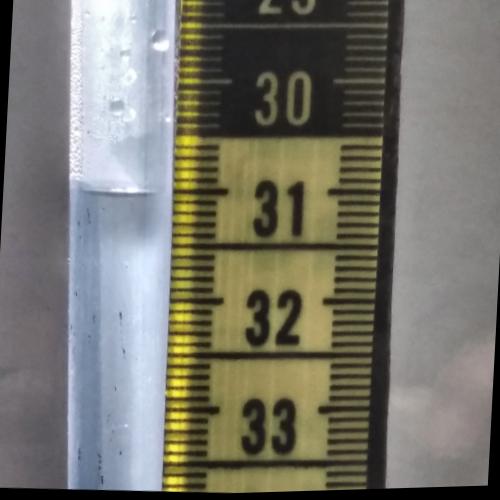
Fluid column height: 31.0 cm